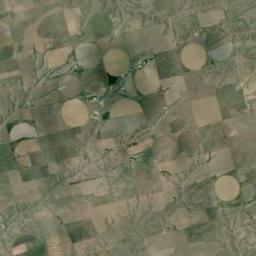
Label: circular_farmland